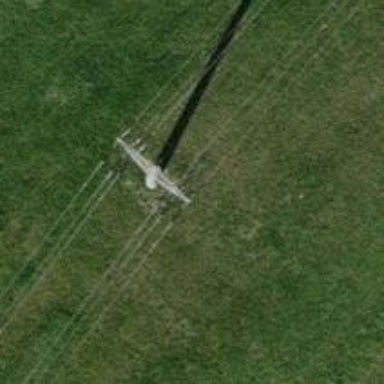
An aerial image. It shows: Concrete power pole.